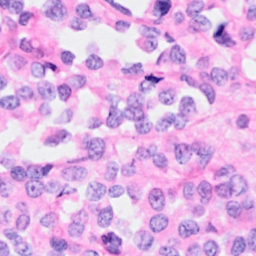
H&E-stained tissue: Breast